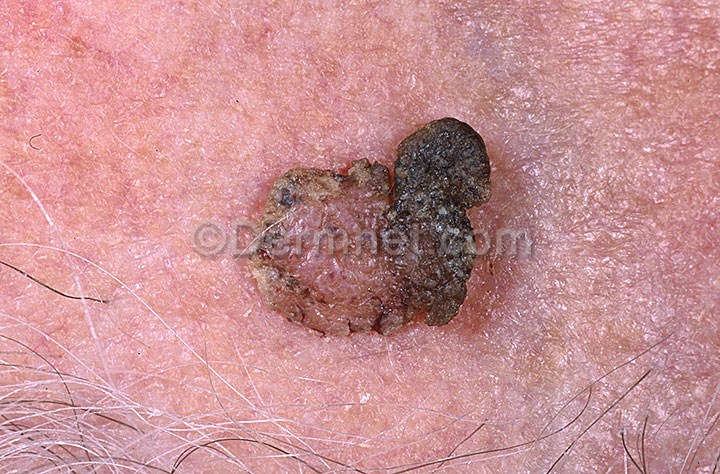
Disease: Seborrheic Keratoses and other Benign Tumors